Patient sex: F
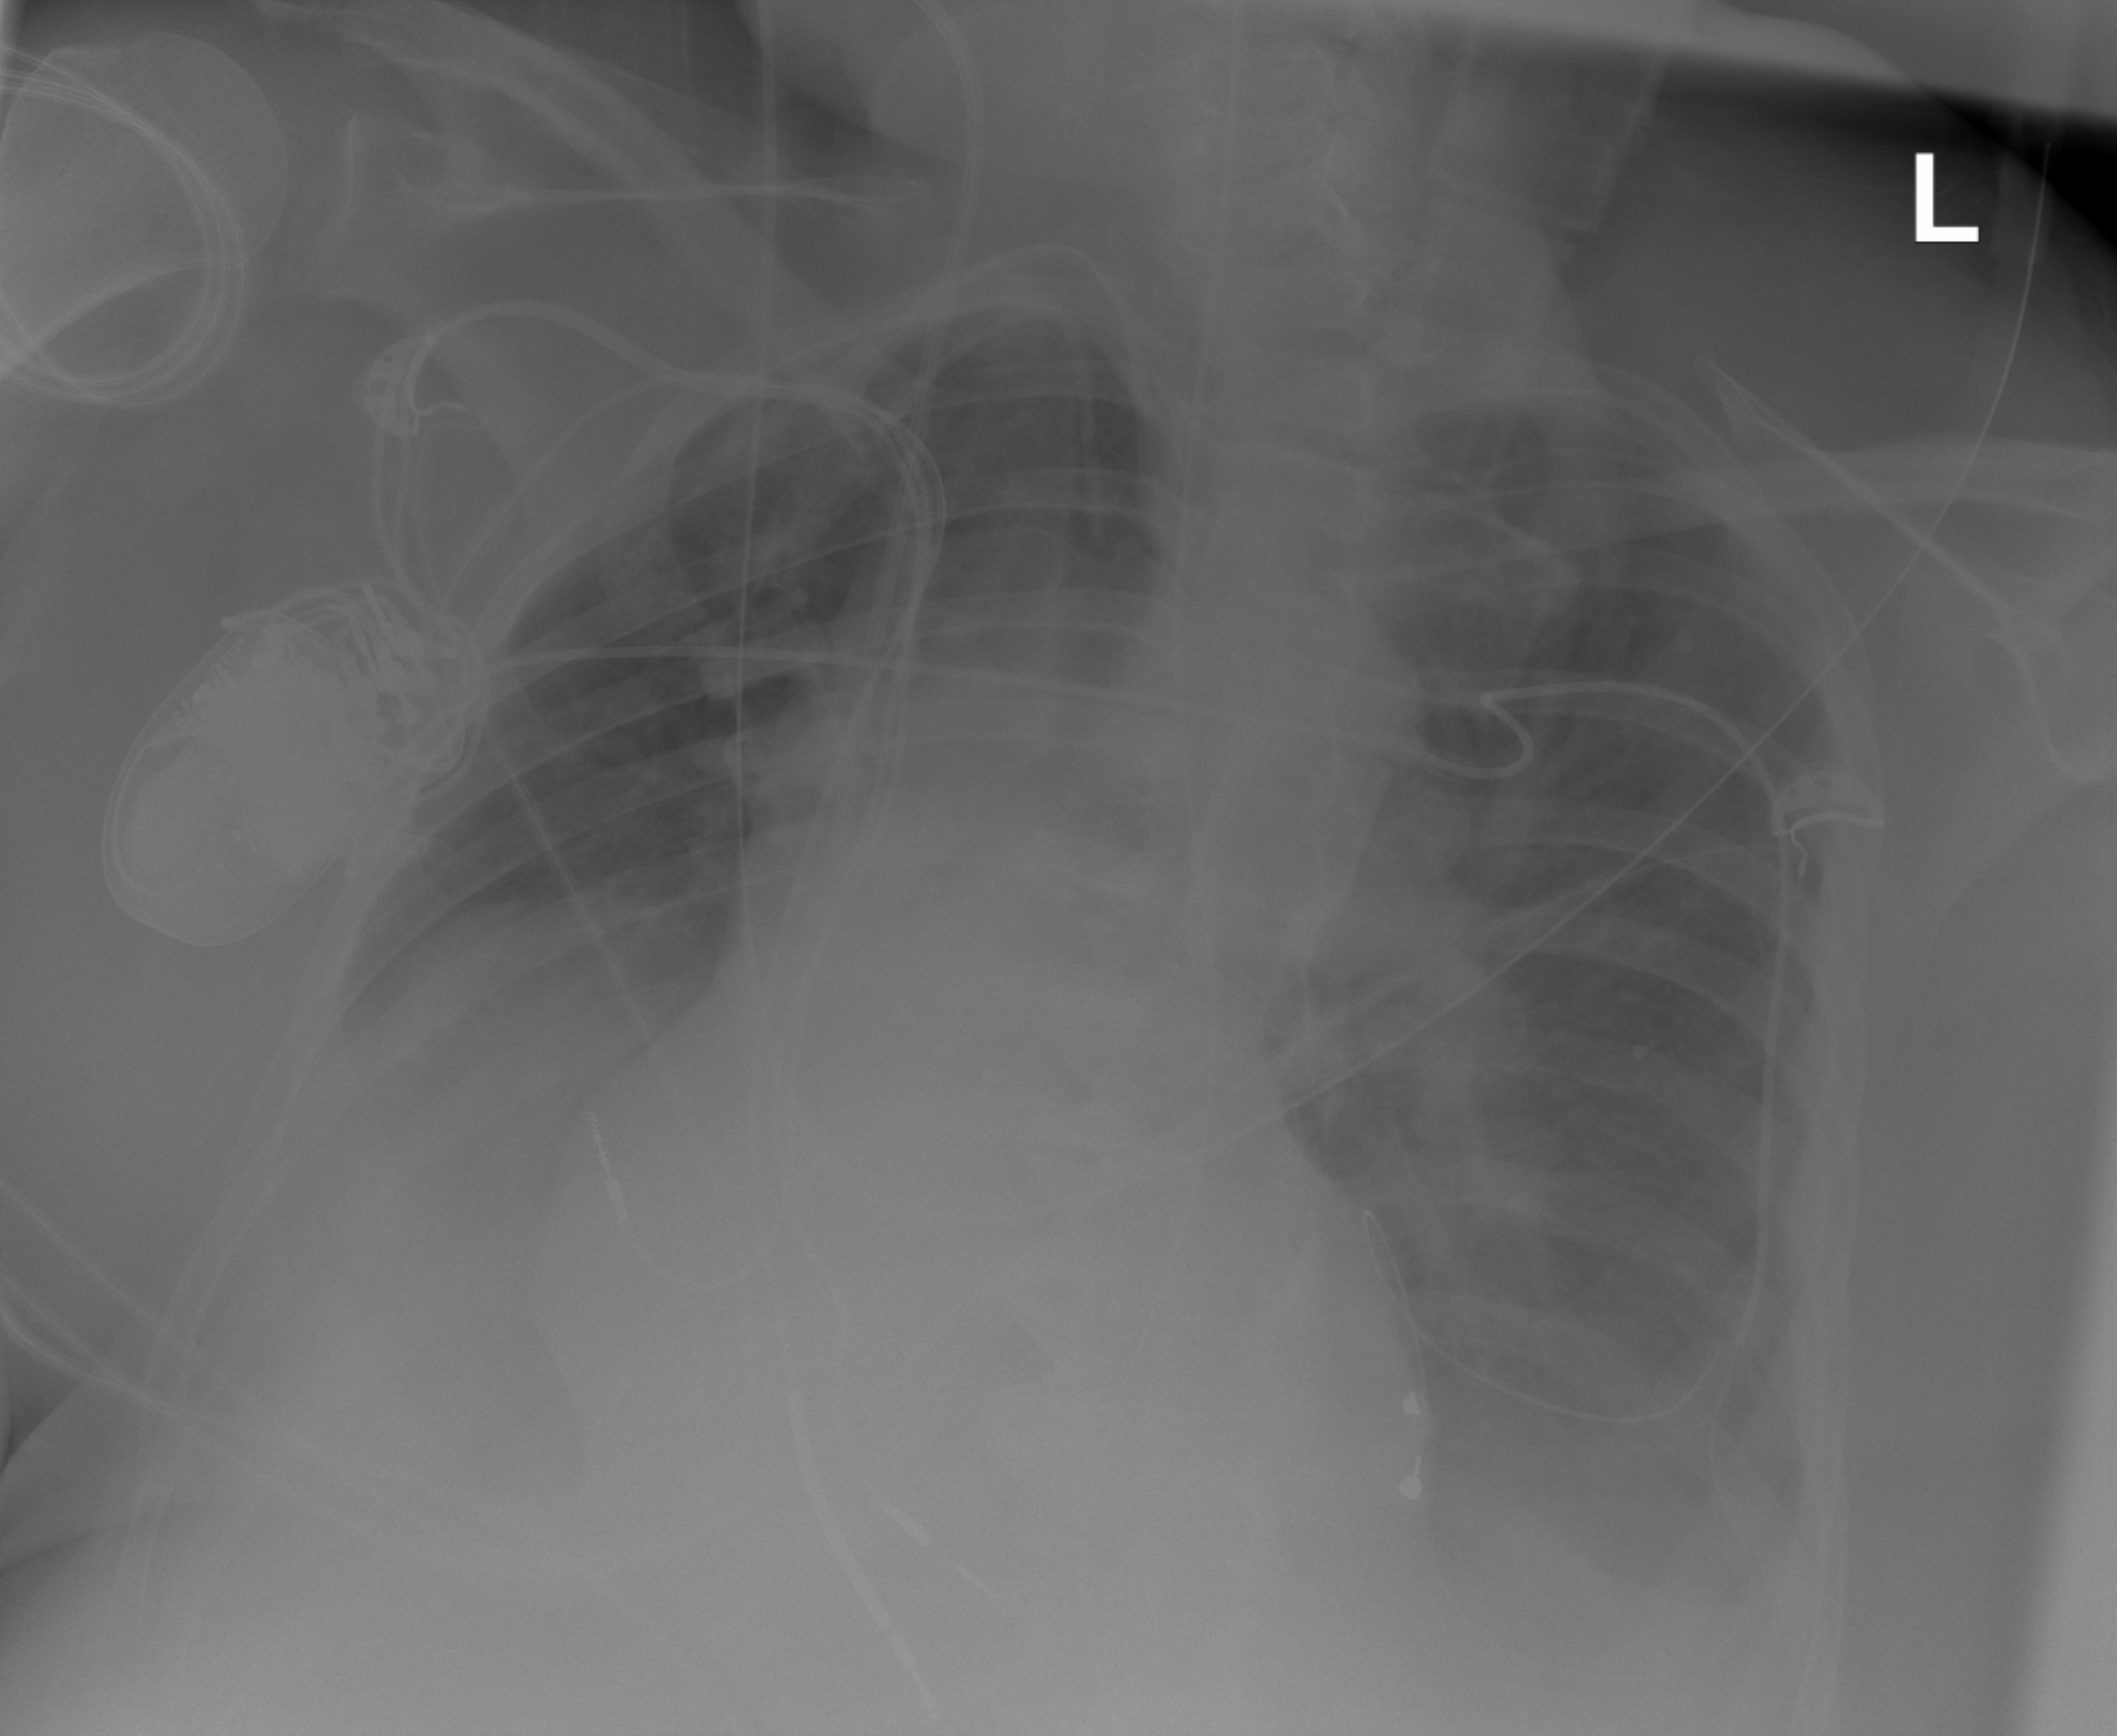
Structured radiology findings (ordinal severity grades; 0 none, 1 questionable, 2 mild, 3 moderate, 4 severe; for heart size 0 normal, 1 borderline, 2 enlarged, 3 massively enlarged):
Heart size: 3
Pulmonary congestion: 0
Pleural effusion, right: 3
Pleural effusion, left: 3
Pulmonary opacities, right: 0
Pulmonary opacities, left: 0
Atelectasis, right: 3
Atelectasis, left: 3